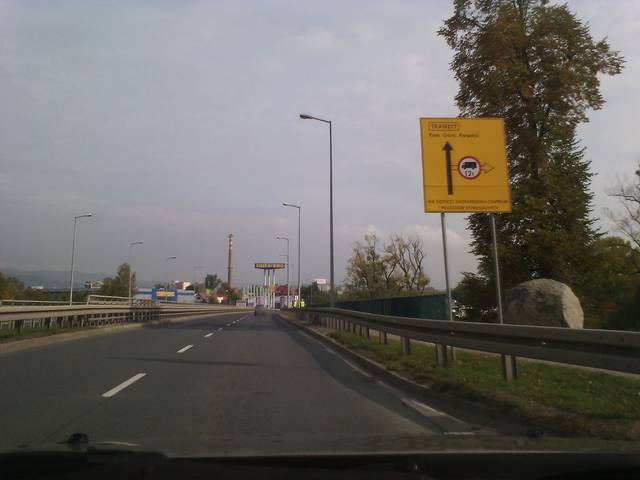
Region: Germany
Coordinates: 50.907, 15.732